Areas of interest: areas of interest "Swimming Pool"
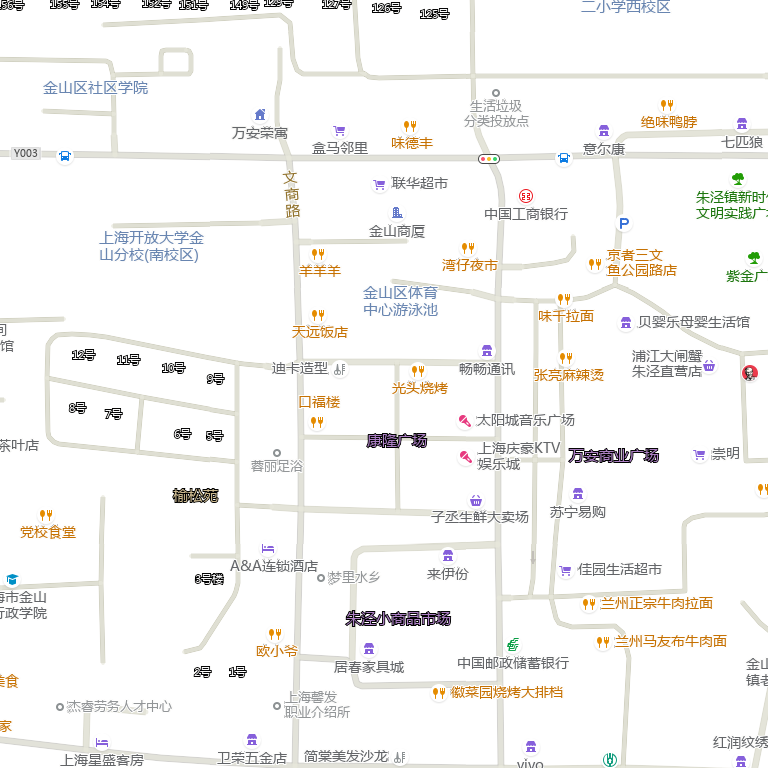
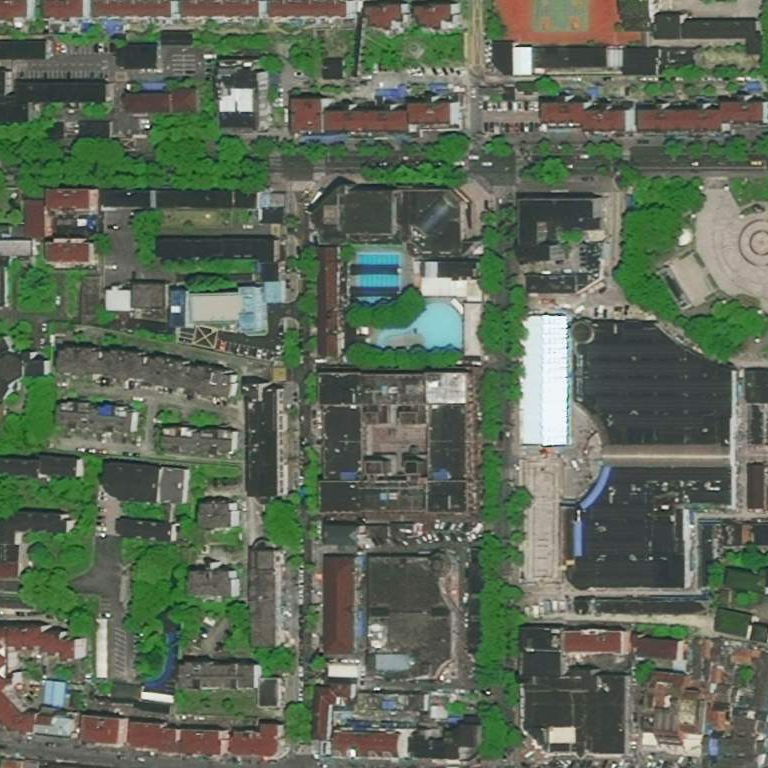